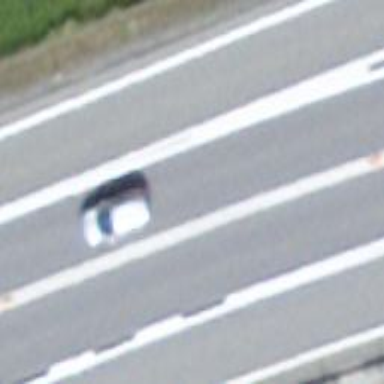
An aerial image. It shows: Asphalt motorway of trunk classification.